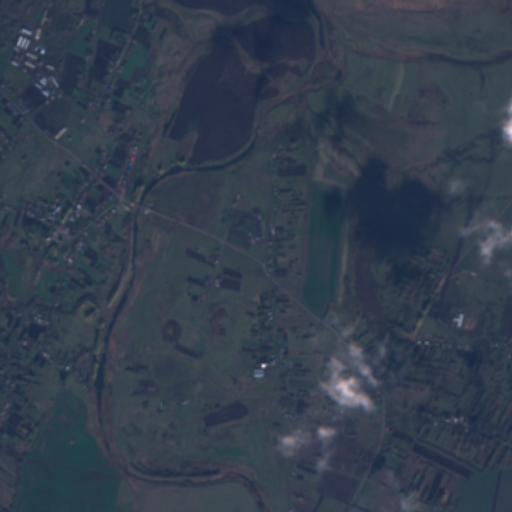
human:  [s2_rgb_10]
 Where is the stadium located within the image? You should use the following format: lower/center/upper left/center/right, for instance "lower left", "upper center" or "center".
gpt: The stadium is located in the center left of the image.
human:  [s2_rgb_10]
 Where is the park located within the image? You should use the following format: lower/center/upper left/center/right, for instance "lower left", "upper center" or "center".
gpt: There is no park in the image.